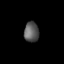
Tissue: lung
Cell type: T cells
Senescence score: 0.227
Nuclear area (px): 292
Mean DAPI intensity: 89.301